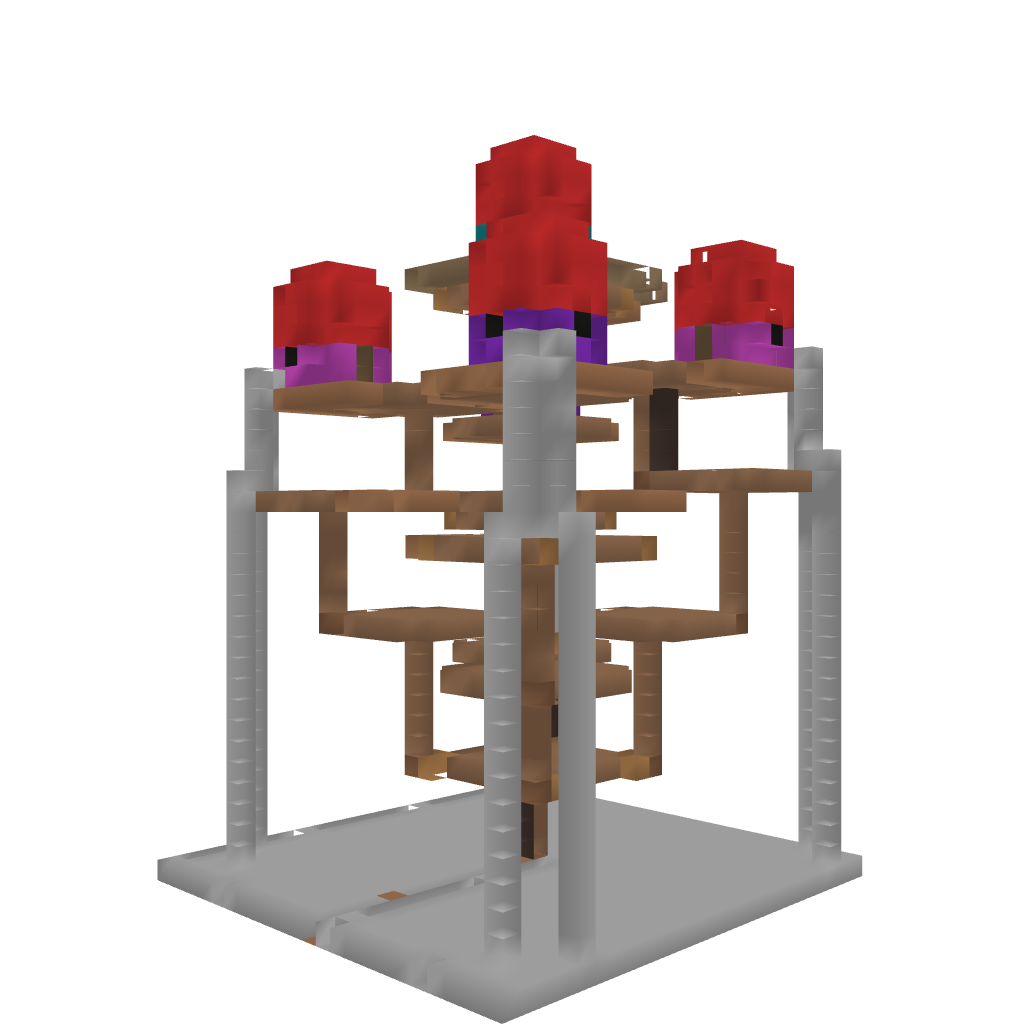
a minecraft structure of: Shroom Village